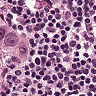
Metastatic tissue present: yes